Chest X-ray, PA view. Patient: 39 years old, sex M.
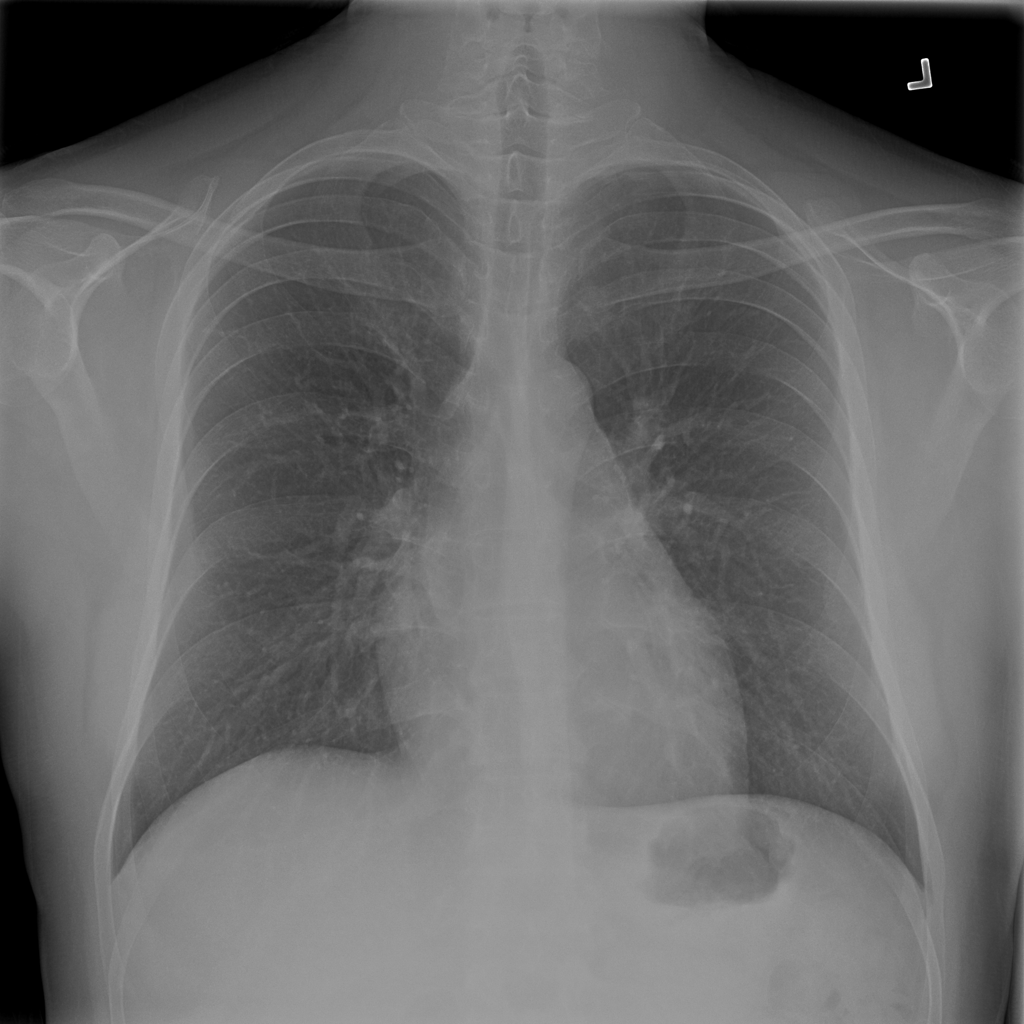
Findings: Infiltration